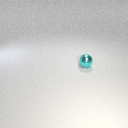
small cyan metal sphere